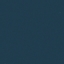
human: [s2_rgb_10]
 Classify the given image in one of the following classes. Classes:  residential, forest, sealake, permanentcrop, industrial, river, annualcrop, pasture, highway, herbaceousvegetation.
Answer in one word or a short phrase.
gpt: SeaLake